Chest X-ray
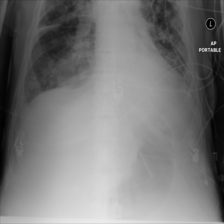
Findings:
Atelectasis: positive
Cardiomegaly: negative
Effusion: negative
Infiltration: negative
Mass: negative
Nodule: negative
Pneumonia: negative
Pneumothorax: negative
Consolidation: positive
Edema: negative
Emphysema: negative
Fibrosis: negative
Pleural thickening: negative
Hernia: negative